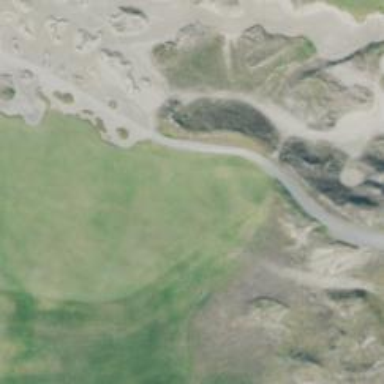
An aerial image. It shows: Golf bunker filled with natural sand.